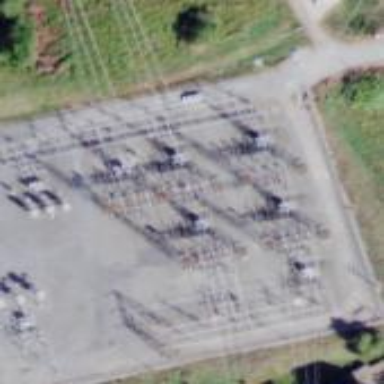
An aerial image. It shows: Switch used for power control.